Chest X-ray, AP view. Patient: 31 years old, sex M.
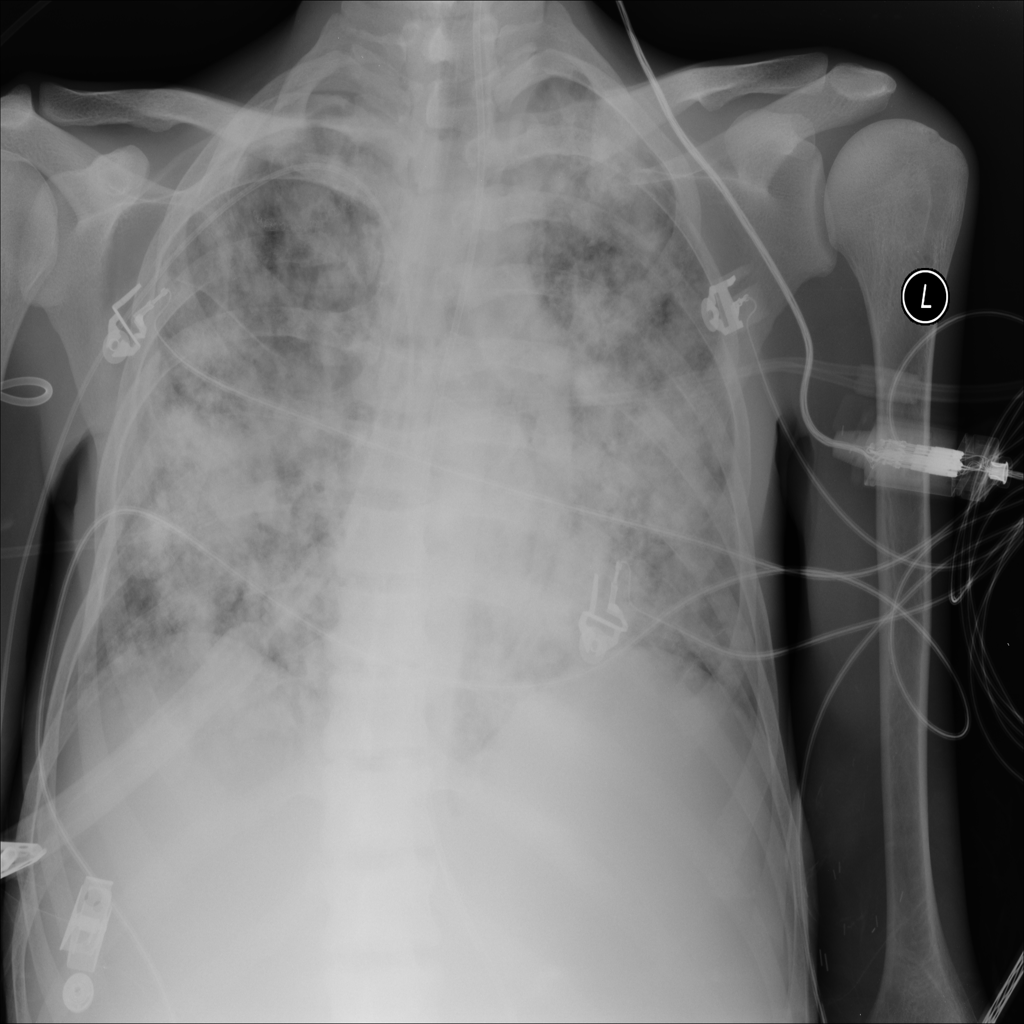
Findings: No Finding